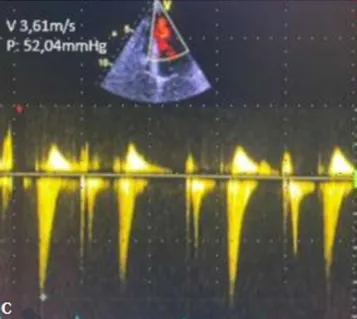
Left ventricular obstruction.
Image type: radiology (ultrasound)